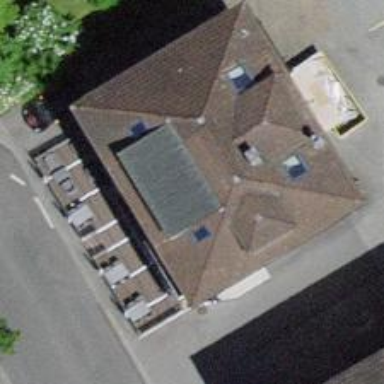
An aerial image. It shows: Restaurant.